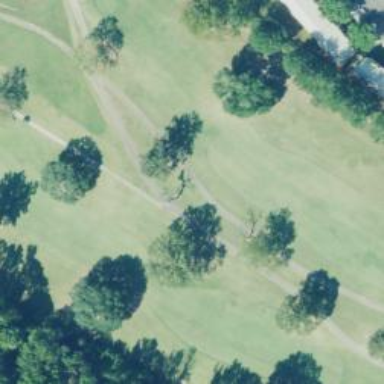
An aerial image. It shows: Path for both road and golf.